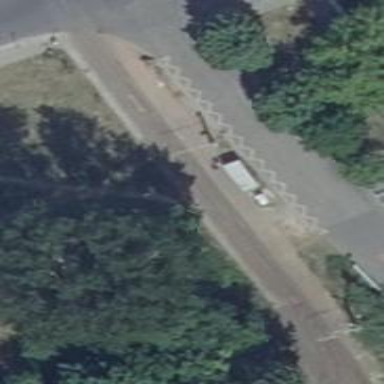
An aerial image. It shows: Public transport shelter.